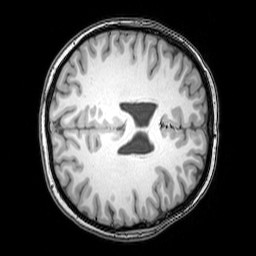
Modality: T1w
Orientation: axial
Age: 24
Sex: female
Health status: healthy
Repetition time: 0.081 s
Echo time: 0.037 s